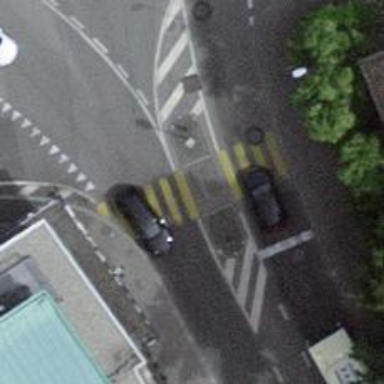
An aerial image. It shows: Uncontrolled zebra crossing with marked island on the road.